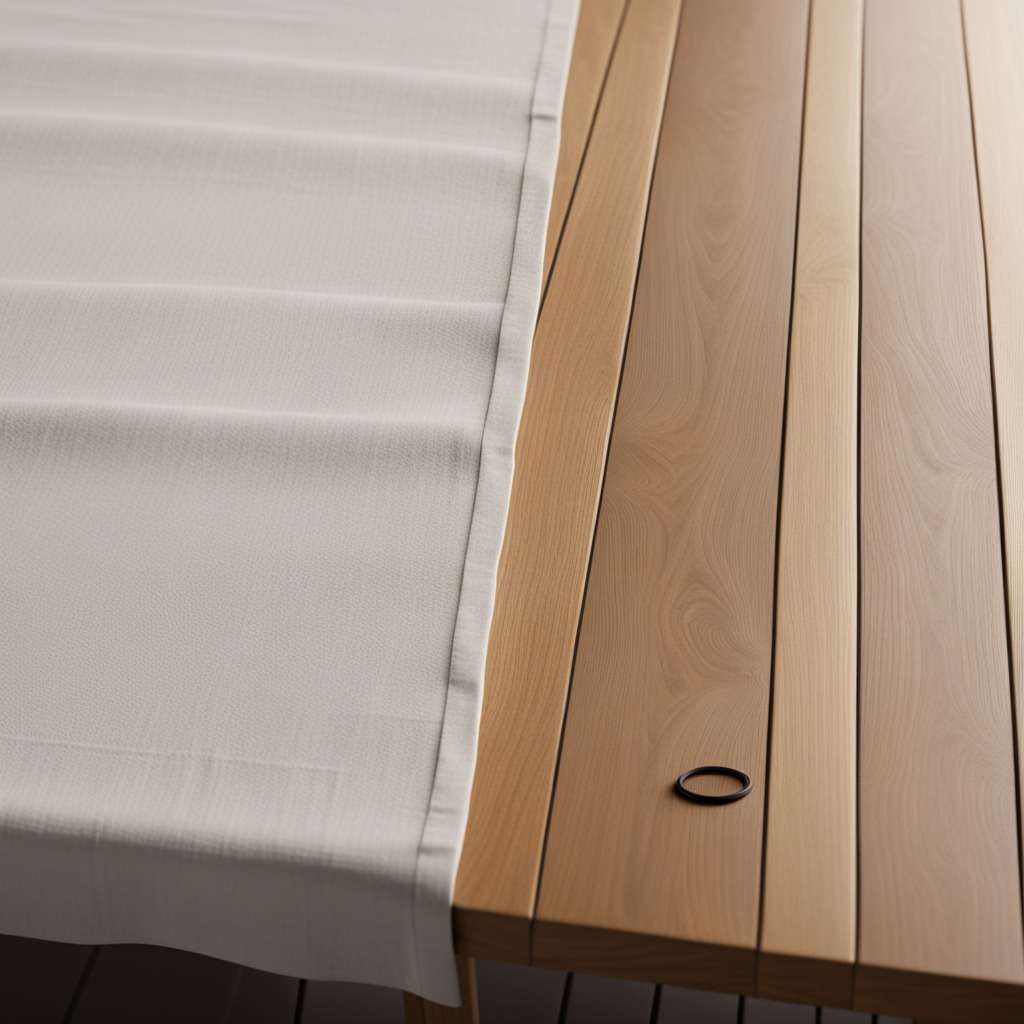
A rubber O-ring lying on the wooden table.